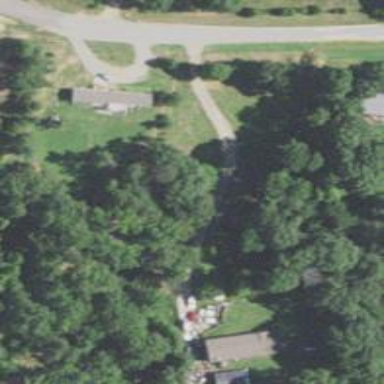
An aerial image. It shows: Driveway.